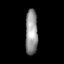
Tissue: lung
Cell type: Epithelial cells
Senescence score: 0.2122
Nuclear area (px): 551
Mean DAPI intensity: 146.786